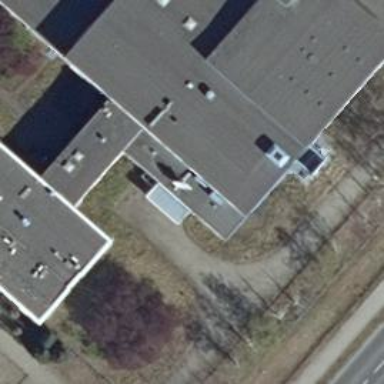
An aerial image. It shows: Service building.